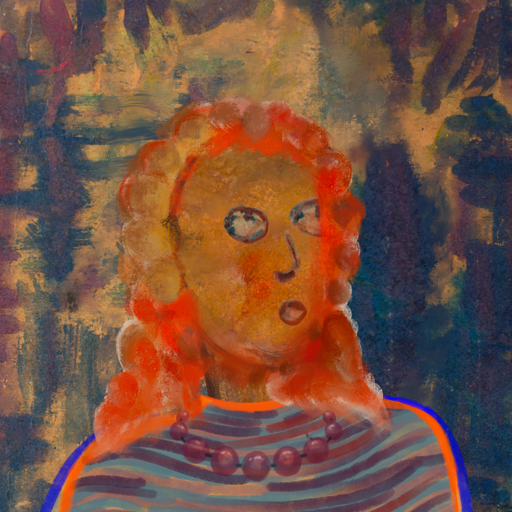
Background: InTheSun, Head And Neck Side: Pipe, Face Side: Orphan, Bust: Experience, Hair Side: Rupkatha, Head Accessory: Blank, Second Necklace: Blank, Necklace: Irani_2, Baby: Blank